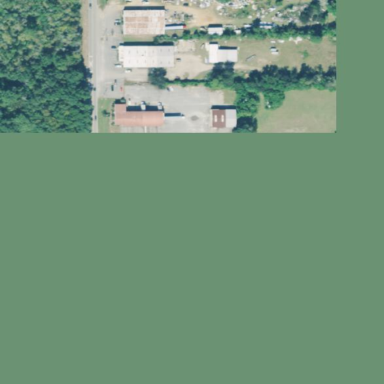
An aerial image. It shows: Industrial building.